Question: In an existing database, I've age column (INT). Now I need to set it as dob (DATETIME).
I try doing so through PHPMyAdmin, giving CURRENT_TIMESTAMP as default value as defined by <URL>. However PHPMyAdmin is complaining '#1067 - invalid default value for 'dob'' as in attached screenshot:

Can someone please suggest why I'm getting that error and how to fix that?
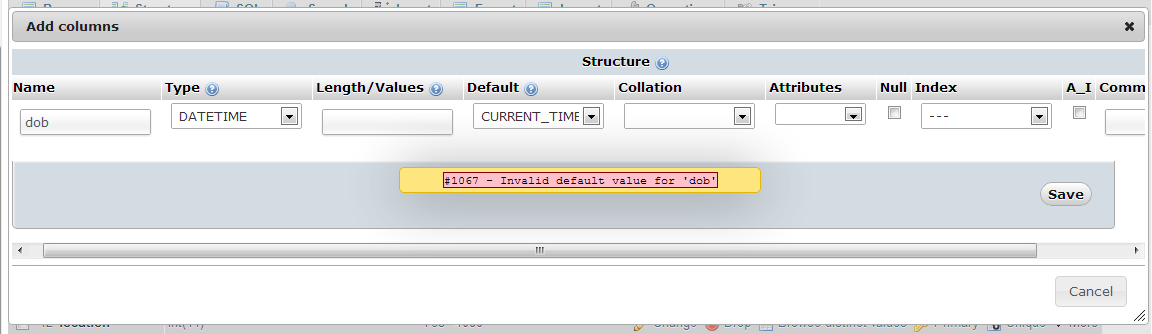
Answer: <URL> CURRENT_TIMESTAMP as default value with DATETIME.
But you can do it with TIMESTAMP.
See the difference <URL>.
Words from <URL> blog
The DEFAULT value clause in a data type specification indicates a default value for a column. With one exception, the default value must be a constant; it cannot be a function or an expression.
This means, for example, that you cannot set the default for a date column to be the value of a function such as NOW() or CURRENT_DATE.
The exception is that you can specify CURRENT_TIMESTAMP as the default for a TIMESTAMP column.